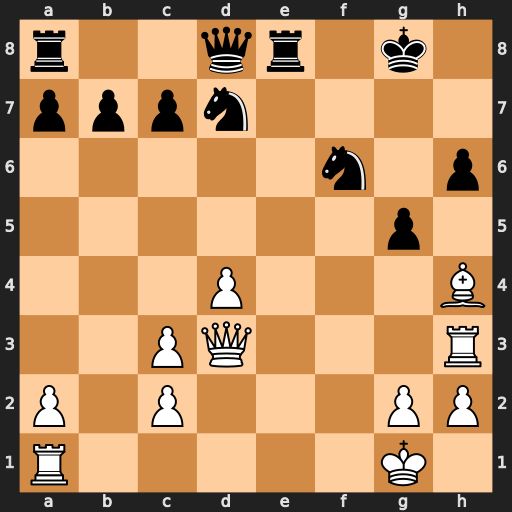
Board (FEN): r2qr1k1/pppn4/5n1p/6p1/3P3B/2PQ3R/P1P3PP/R5K1
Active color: w
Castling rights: -
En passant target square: -
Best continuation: Qg6+ Kf8 Qxh6+ Kf7 Qxg5